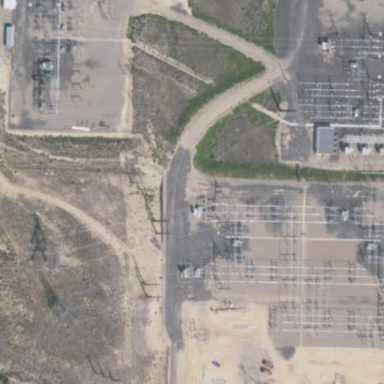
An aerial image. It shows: Outdoor power substation at the transmission level.